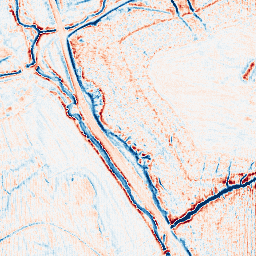
Category: edge_preserving
Decomposition family: anisotropic_diffusion
Decomposition parameters: iterations: 20
kappa: 30
gamma: 0.1
Upsampling method: fft_zeropad
Upsampling parameters: scale: 2
Upsampling scale: 2